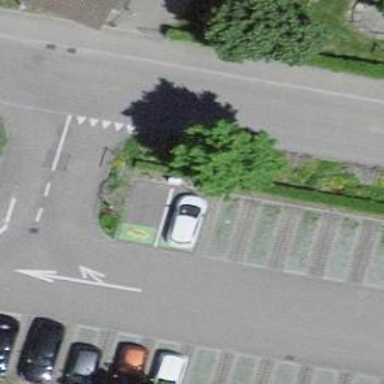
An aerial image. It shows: Charging station.